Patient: sex F, age 60
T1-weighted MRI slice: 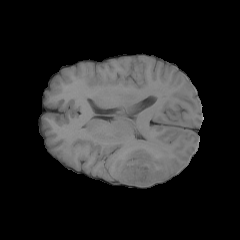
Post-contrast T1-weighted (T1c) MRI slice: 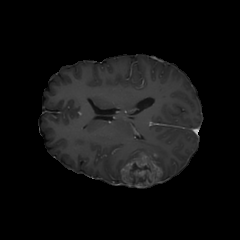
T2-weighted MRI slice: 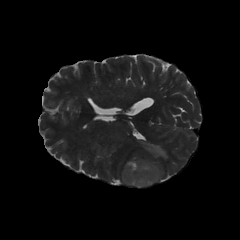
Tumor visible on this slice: yes
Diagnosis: Glioblastoma, IDH-wildtype
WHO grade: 4